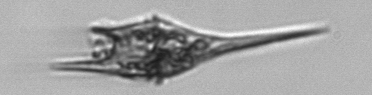
Label: Tripos_lineatus